Field crop: tomato
Growth stage: 1
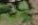
Species: solanum